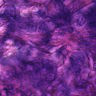
Metastatic tissue present: yes